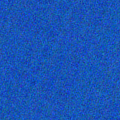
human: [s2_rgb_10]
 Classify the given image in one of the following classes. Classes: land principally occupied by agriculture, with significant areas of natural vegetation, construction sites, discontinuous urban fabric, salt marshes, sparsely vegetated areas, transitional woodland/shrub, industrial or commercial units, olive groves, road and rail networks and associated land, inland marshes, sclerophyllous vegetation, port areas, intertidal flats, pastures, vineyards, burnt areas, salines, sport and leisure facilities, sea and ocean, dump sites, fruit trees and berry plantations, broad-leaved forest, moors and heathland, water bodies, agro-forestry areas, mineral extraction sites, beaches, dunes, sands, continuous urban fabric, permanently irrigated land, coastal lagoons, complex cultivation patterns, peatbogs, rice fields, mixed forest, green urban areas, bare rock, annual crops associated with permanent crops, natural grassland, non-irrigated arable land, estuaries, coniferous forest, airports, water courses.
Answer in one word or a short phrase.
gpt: sea and ocean